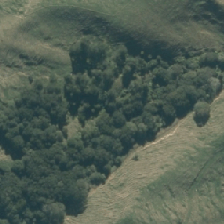
Land cover: indigenous_forest